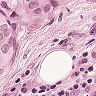
Metastatic tissue present: yes